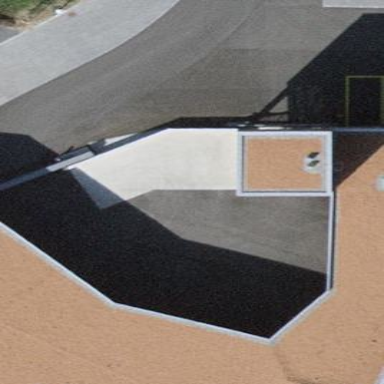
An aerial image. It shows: View of roof of building.